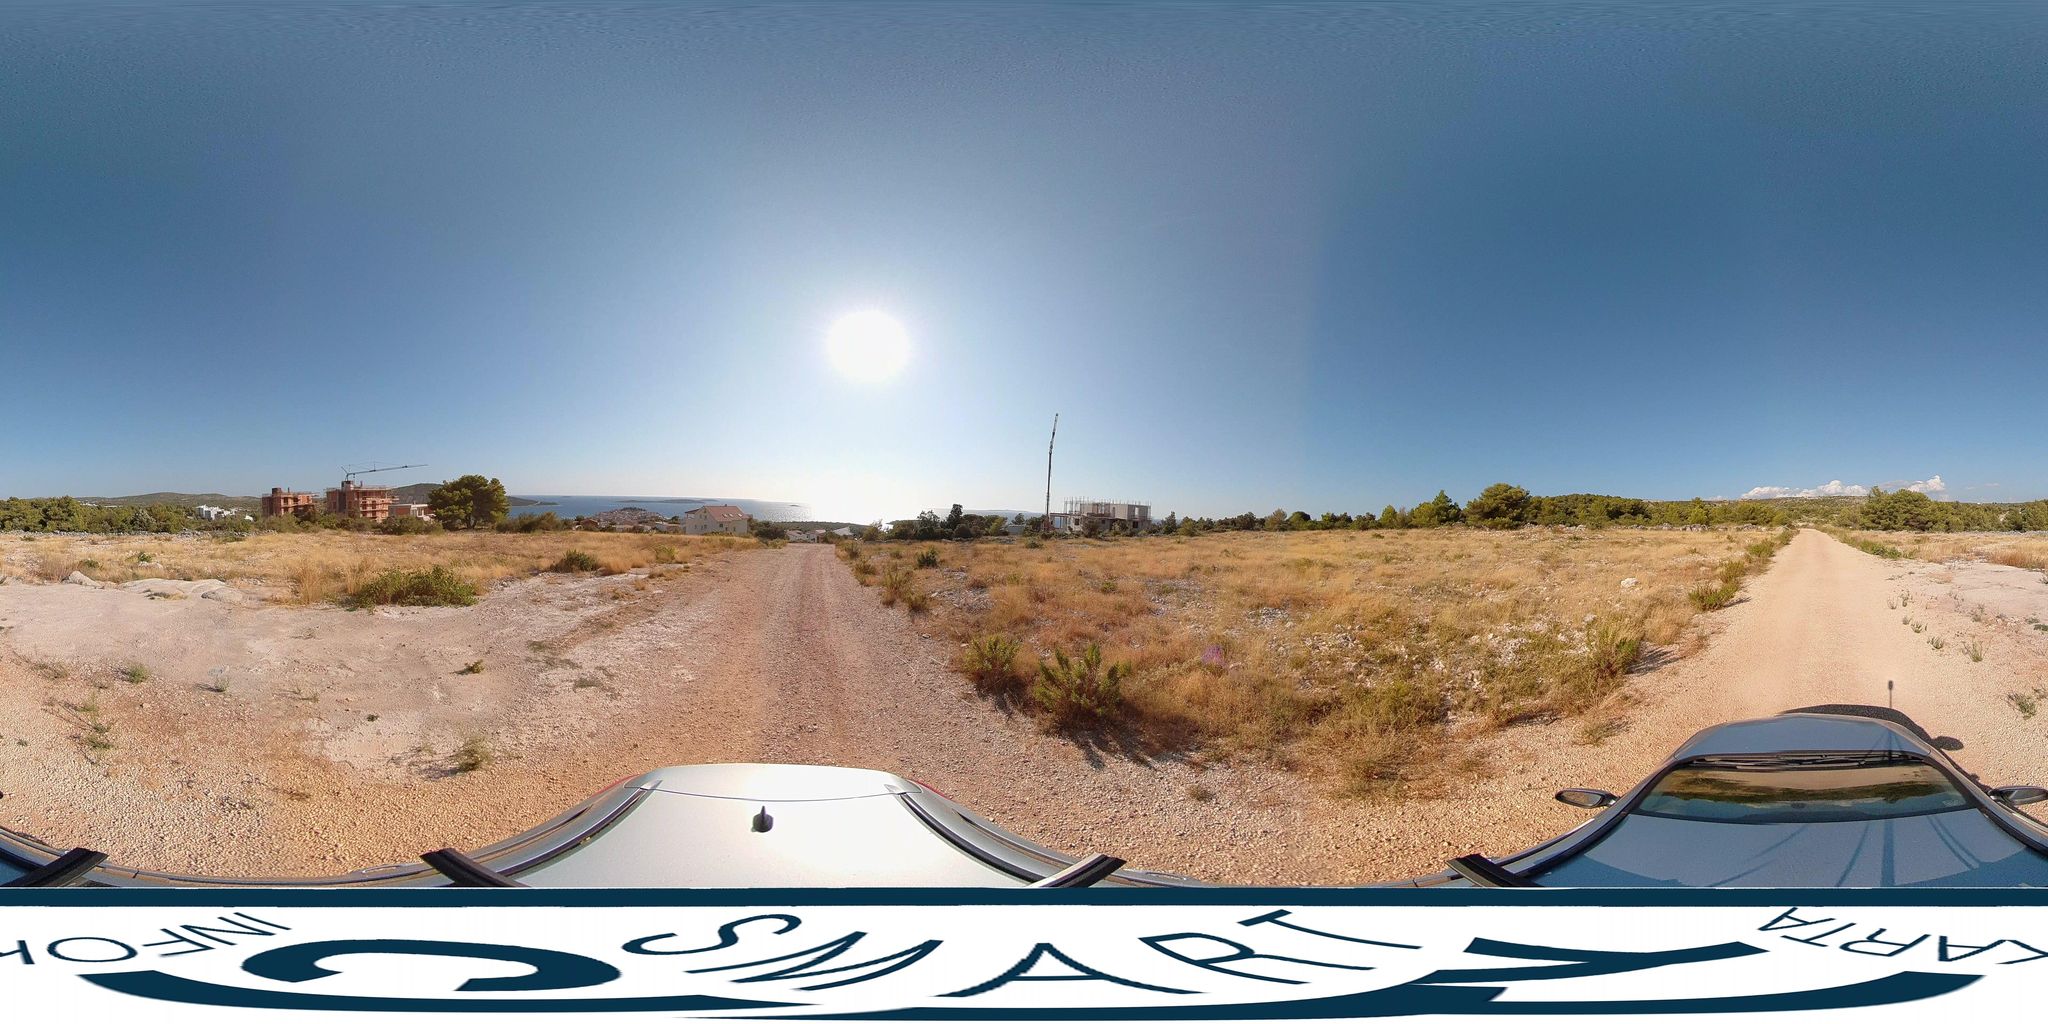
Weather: clear
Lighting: day
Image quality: slightly poor
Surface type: fields
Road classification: track, residential
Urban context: low density rural
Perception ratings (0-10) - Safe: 3.6, Lively: 6.75, Beautiful: 6.07, Boring: 5.41, Depressing: 7.75, Wealthy: 1.06